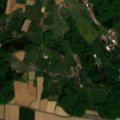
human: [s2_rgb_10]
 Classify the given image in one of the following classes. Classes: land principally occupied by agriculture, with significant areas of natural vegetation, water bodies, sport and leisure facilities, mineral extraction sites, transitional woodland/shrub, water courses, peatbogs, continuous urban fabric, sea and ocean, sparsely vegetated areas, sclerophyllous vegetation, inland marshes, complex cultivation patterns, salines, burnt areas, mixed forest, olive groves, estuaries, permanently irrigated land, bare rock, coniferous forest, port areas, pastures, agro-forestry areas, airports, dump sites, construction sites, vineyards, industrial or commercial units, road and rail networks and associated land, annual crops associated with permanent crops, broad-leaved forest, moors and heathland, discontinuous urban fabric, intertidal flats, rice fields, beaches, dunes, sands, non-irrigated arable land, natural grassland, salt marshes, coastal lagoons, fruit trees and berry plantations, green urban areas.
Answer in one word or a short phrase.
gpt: non-irrigated arable land, pastures, complex cultivation patterns, land principally occupied by agriculture, with significant areas of natural vegetation, broad-leaved forest